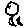
Label: moon